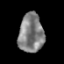
Tissue: prostate
Cell type: NK cells
Senescence score: 0.323
Nuclear area (px): 951
Mean DAPI intensity: 129.372